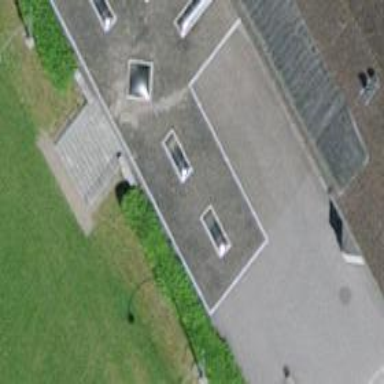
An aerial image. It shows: View of roof of building.